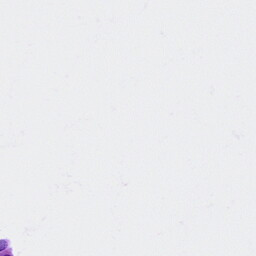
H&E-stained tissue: Ovarian